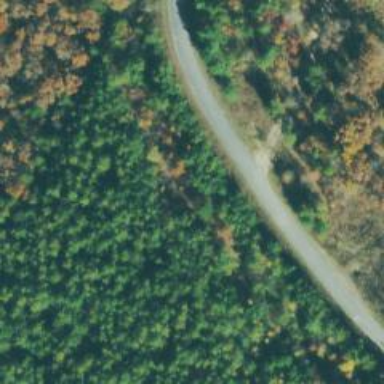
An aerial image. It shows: Unclassified road.